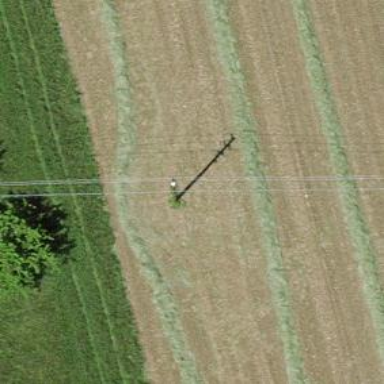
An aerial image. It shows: Utility pole as the man-made structure.